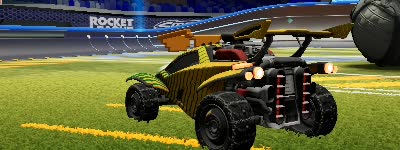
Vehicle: octane